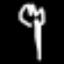
Label: fork